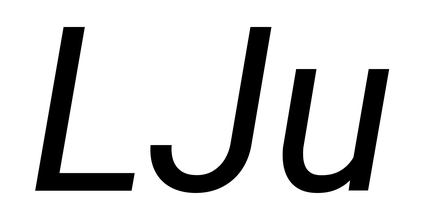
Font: Roboto-Italic_Italic